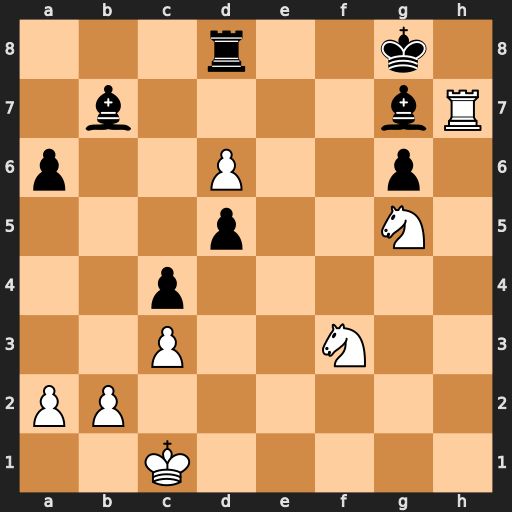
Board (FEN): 3r2k1/1b4bR/p2P2p1/3p2N1/2p5/2P2N2/PP6/2K5
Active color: w
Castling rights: -
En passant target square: -
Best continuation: Rxg7+ Kxg7 Ne6+ Kg8 Nxd8